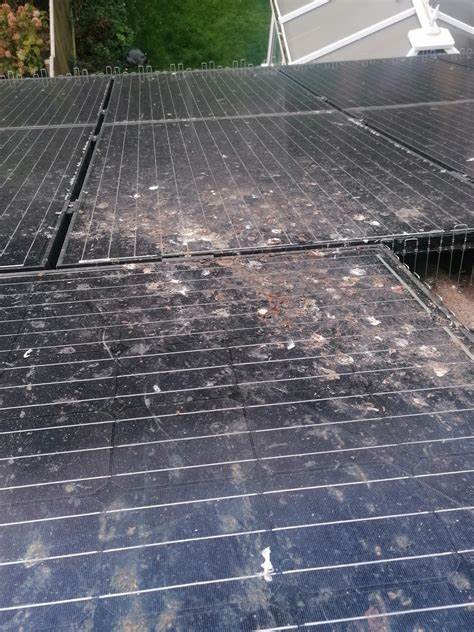
Label: Bird-drop